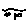
Label: fish